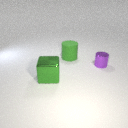
large green metal cube in front of large green rubber cylinder